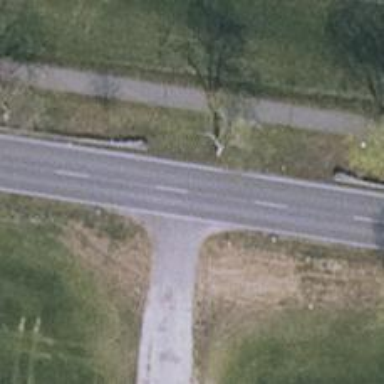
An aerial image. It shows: Primary road with asphalt surface.